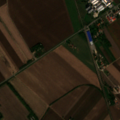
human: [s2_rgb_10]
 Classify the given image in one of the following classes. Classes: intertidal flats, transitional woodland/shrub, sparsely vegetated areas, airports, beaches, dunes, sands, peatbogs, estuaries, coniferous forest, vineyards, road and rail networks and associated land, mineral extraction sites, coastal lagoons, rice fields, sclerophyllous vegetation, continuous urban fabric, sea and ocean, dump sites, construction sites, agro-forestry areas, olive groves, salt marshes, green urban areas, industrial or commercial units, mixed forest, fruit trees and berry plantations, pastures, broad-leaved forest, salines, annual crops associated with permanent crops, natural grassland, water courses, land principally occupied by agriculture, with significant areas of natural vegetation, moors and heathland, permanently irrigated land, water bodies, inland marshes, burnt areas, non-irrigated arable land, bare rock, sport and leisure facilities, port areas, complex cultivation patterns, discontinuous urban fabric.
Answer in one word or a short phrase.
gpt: discontinuous urban fabric, non-irrigated arable land